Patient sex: F
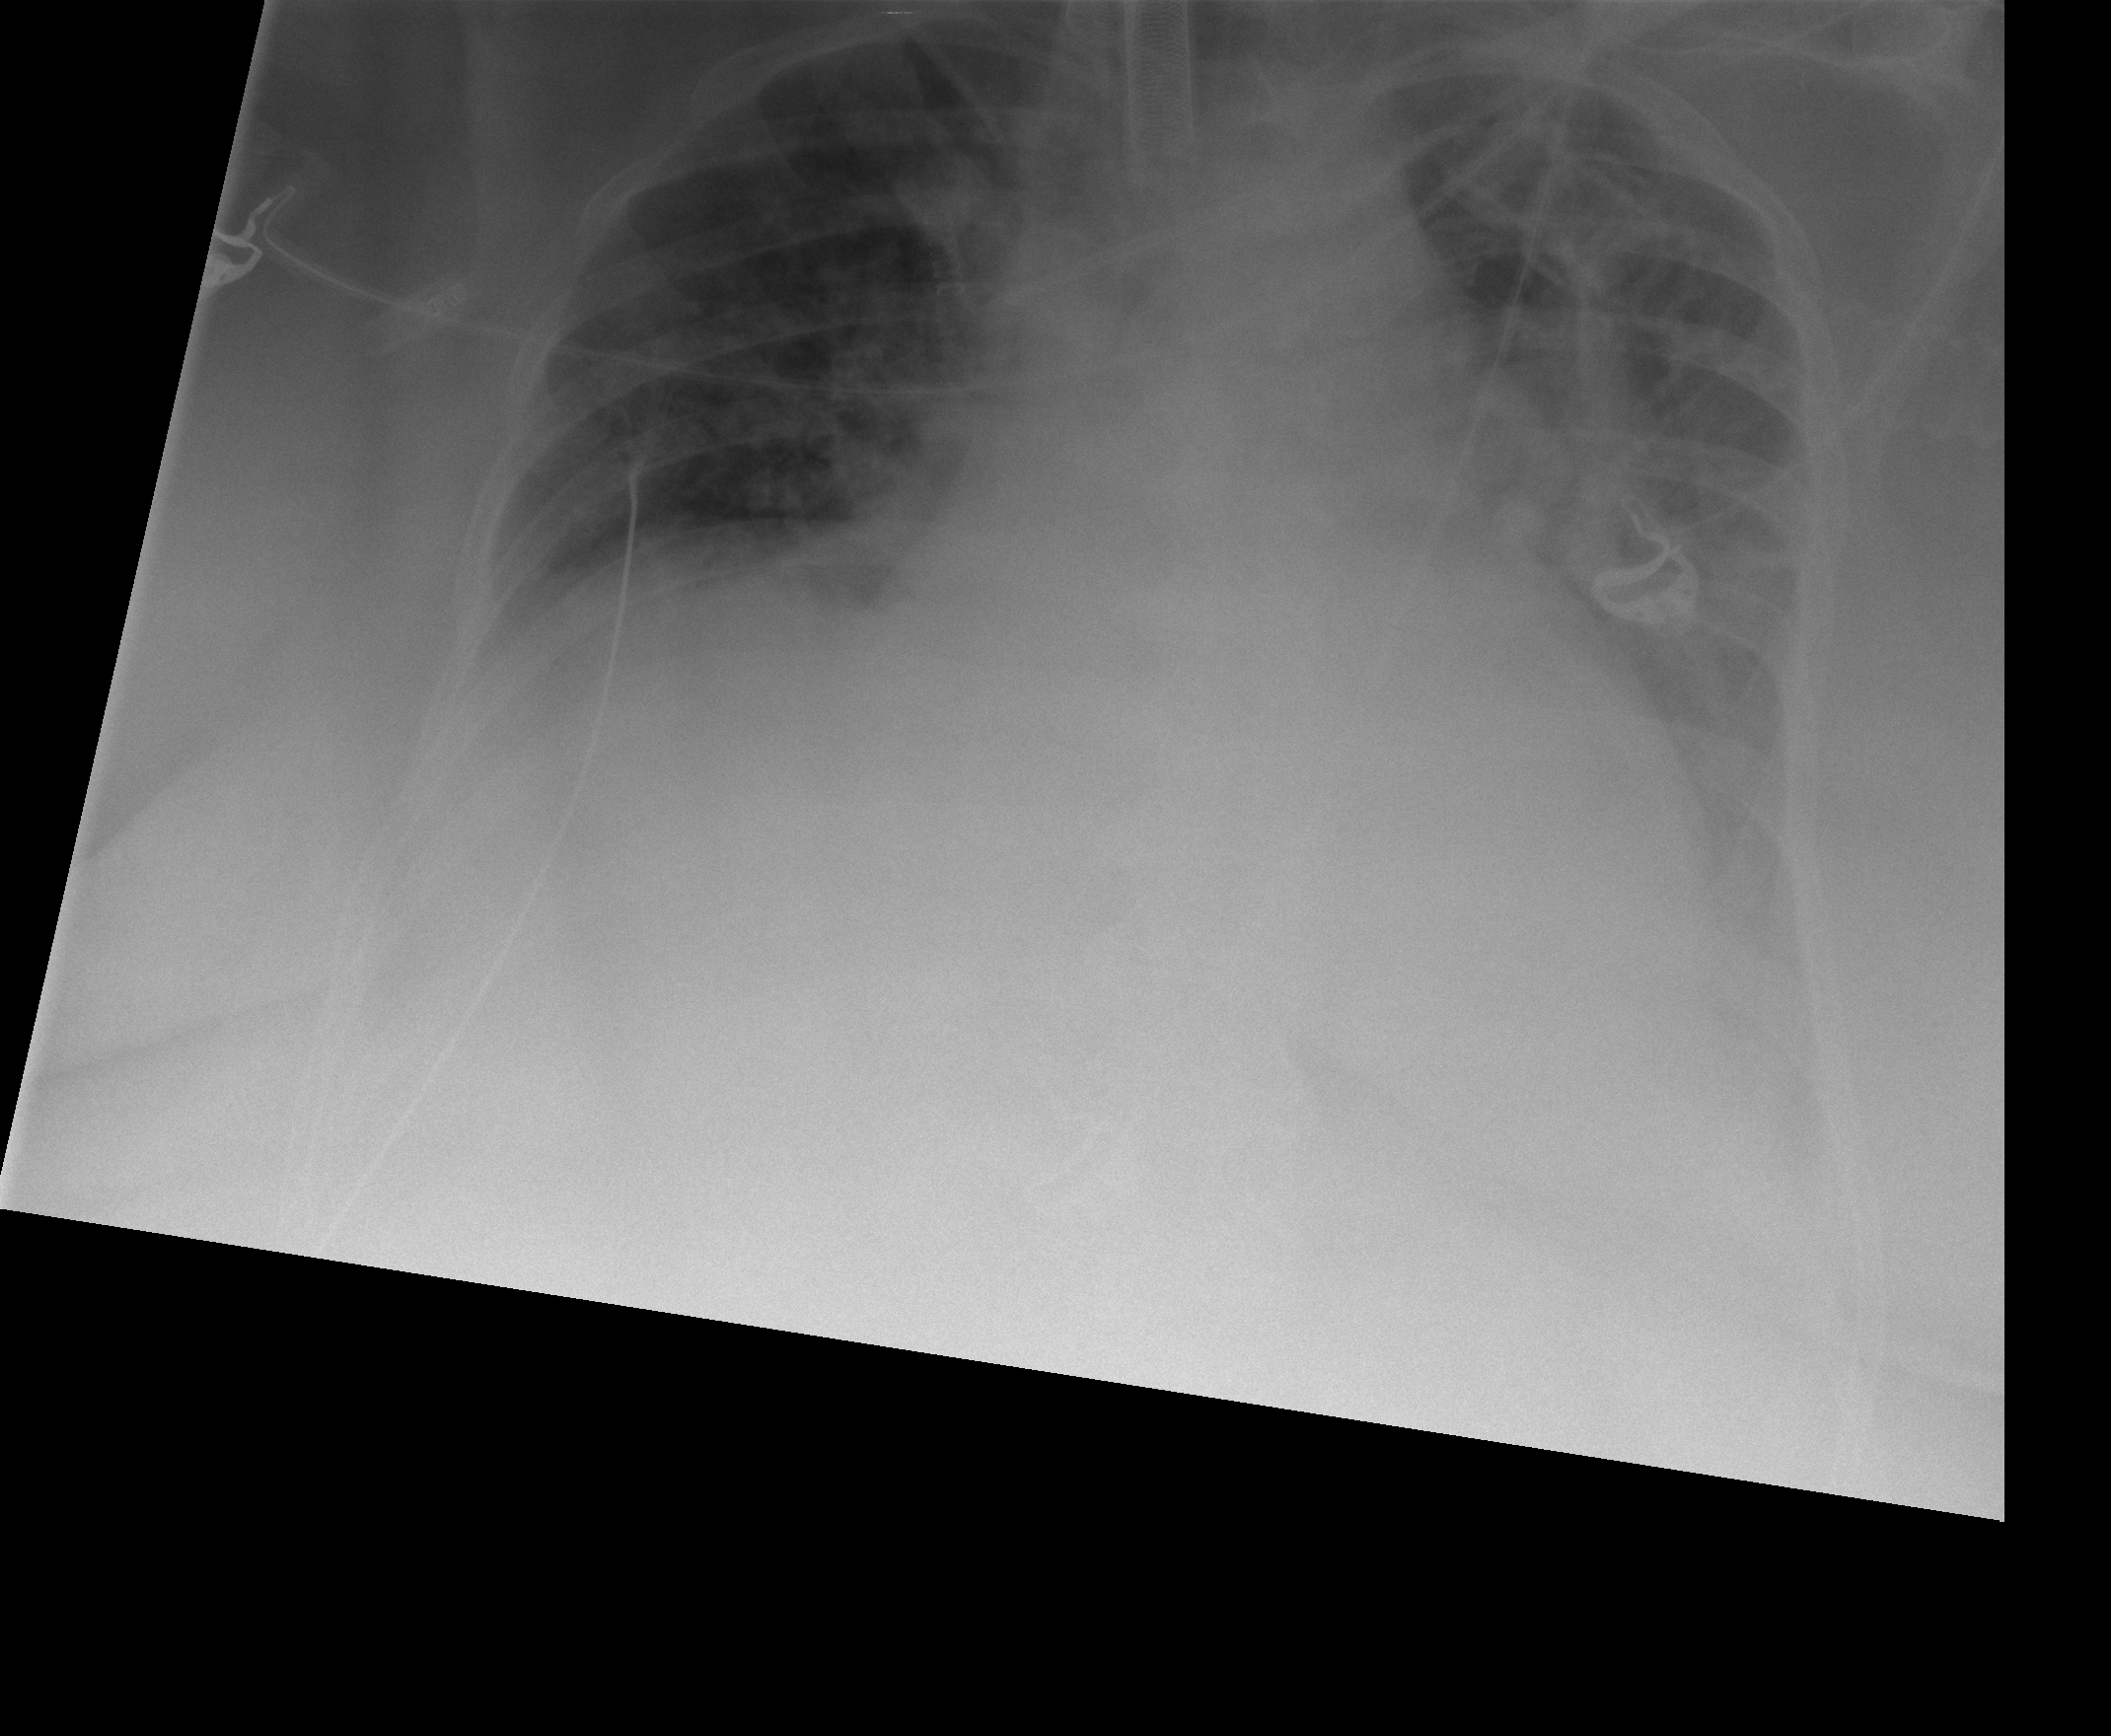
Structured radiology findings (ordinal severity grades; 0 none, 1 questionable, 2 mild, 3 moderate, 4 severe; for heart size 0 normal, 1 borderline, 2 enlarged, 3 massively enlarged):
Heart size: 2
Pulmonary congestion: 3
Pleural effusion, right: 2
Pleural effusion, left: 3
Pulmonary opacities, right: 0
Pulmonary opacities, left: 0
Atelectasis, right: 0
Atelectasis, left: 2